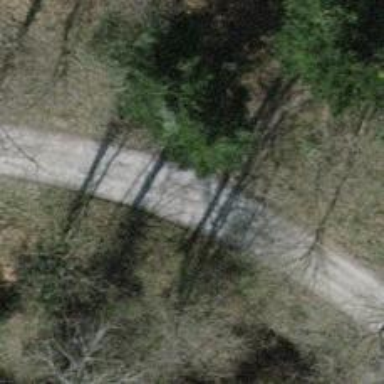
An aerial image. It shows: Track with fine gravel surface. The track is of grade1 quality.